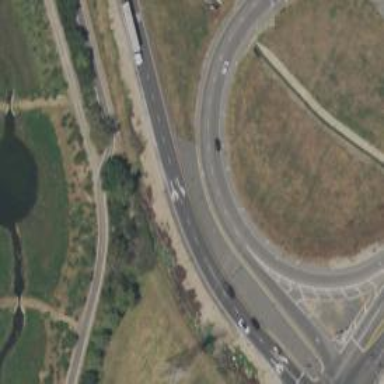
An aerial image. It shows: Asphalt motorway link.